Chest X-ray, PA view. Patient: 52 years old, sex F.
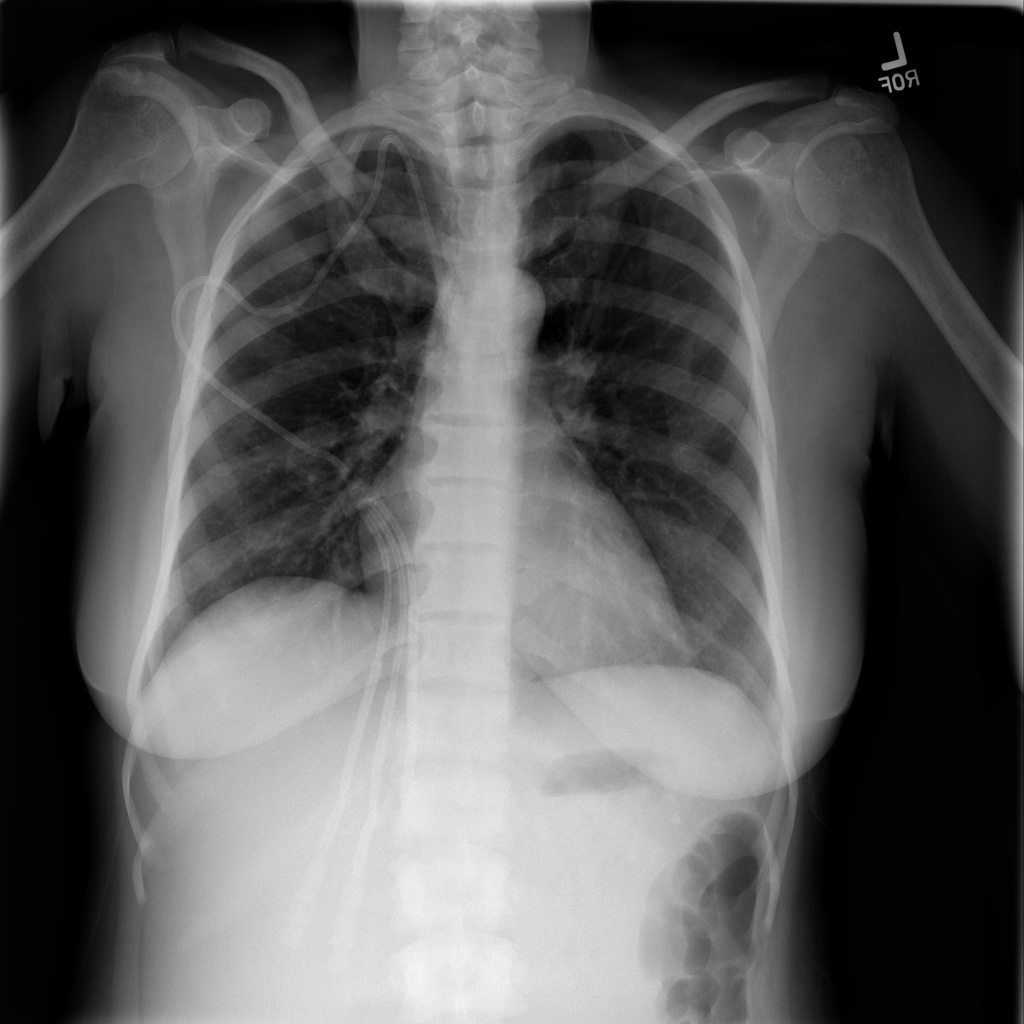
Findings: No Finding